Question: My structure for TFS is such:
'''
{Main TFS Project}
3rd Party Assemblies
Development
Source
Integration
Source
'''
I am using continuous integration for my development build, but currently I have to setup the working folder so that I am pointing to: {Main TFS Project} root folder. This is not ideal, because any check-in to the system kicks off my Development continuous build. I don't want to have the 3rd party assemblies in each branch, because they are shared throughout projects. What are other users doing?
Before I wrote this message I had tried what kroonwijk had suggested, but my build still fails. this is what my work folders section looks like:

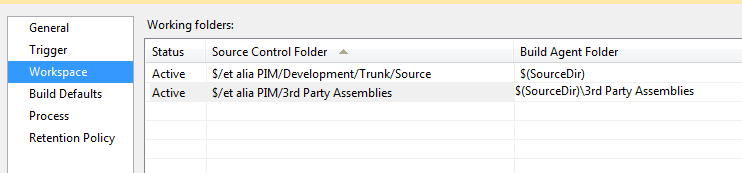
Answer: In the build definition, you have the ability to specify multiple folders to be downloaded to the build system when the build starts. From <URL>:
> When you create your build definition, on the Workspace tab, you
specify the folders that contain the files that you want to download
and how these folders should be mapped to local folders on the build
agent.
So just specify your 3rd Party Assemblies folder together with the Subproject folder you want to build in the Workspaces tab of your build definition, and only those folders will be checked and build.